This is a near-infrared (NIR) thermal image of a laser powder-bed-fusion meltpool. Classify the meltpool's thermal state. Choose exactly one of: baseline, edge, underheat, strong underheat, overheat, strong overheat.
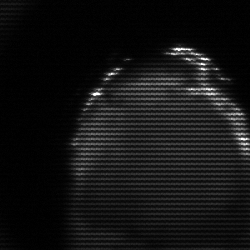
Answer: edge